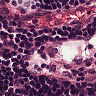
Metastatic tissue present: no